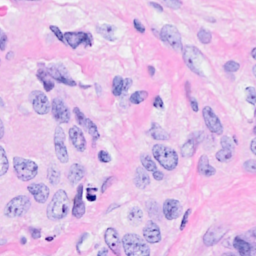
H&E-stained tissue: Breast